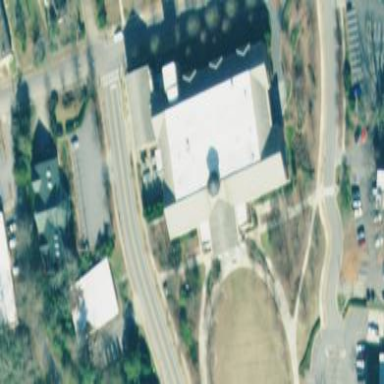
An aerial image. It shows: Library building.